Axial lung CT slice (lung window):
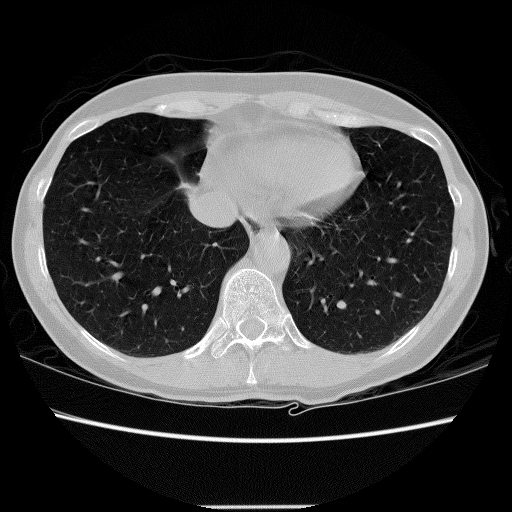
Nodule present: no